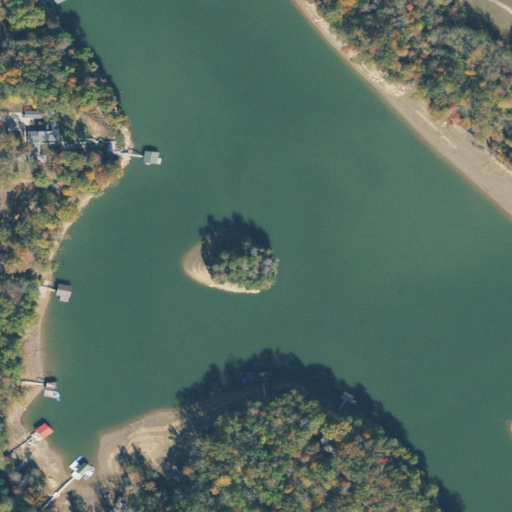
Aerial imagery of island in Tennessee named Rock Island containing open water, deciduous forest, open development, barren land, grassland, and pasture